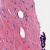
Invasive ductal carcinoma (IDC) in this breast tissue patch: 0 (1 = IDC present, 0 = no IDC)